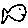
Label: fish